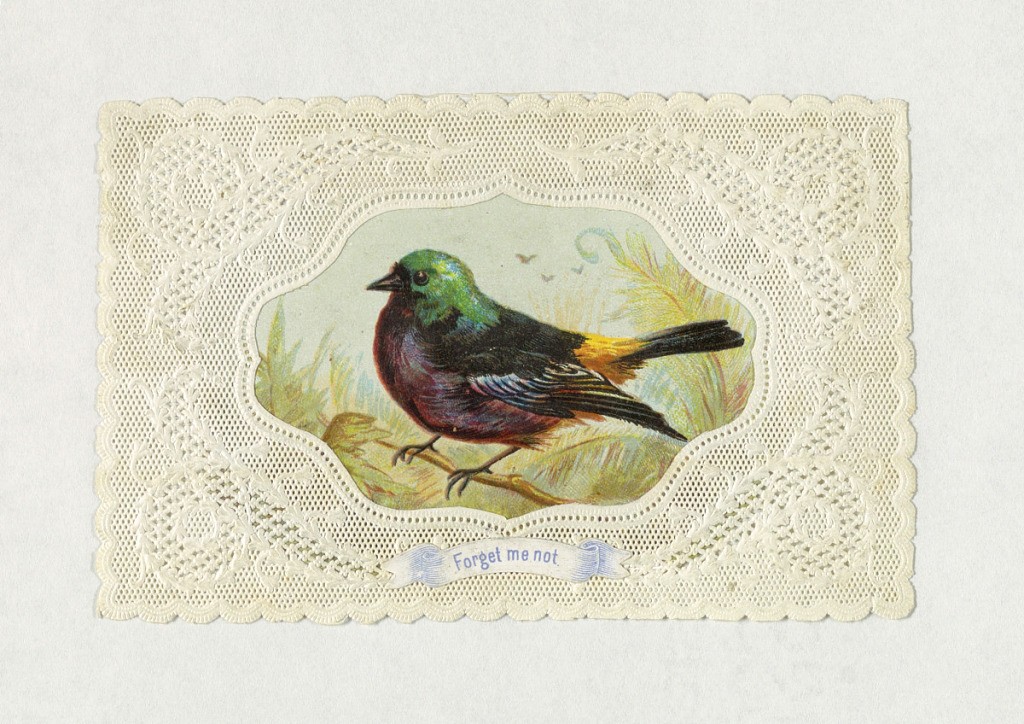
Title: Valentine Greeting
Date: ca. 1850
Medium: Chromolithograph on embossed paper
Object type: Greeting Card
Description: A multi-colored bird of the finch species is shown on a branch. Below, in a ribbon: "Forget me not".